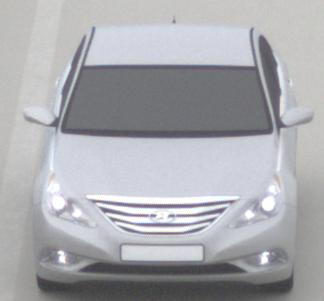
Make: Hyundai
Model: Sonata
Detailed model: Gen. 6 YF
Model produced from: 2009
Model produced until: 2016
Doors: 4
Color: white
Road condition: dry road
Daytime: morning or afternoon
Contrast: low contrast